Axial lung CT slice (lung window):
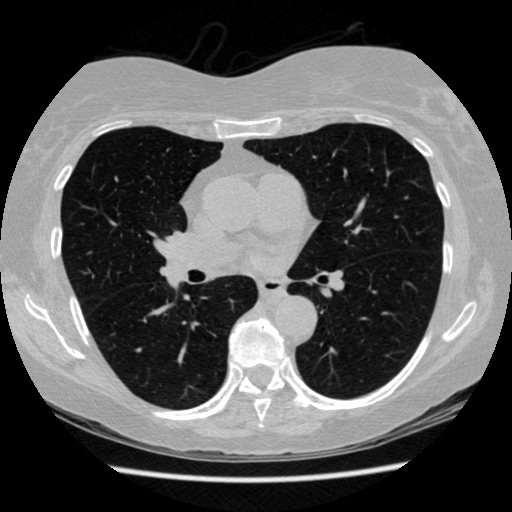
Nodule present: no